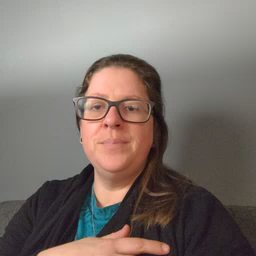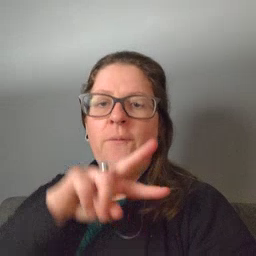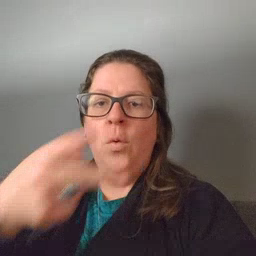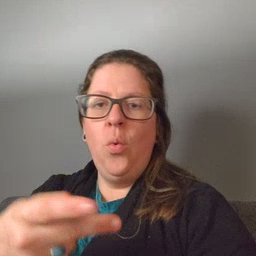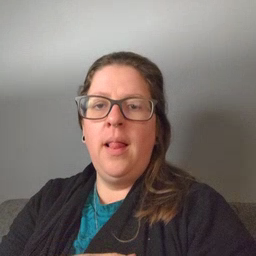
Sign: fall